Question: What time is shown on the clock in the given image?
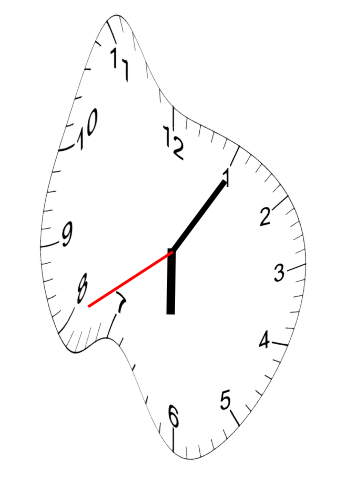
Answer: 06:05:40